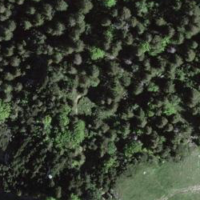
EUNIS habitat code: 44
Species observed at this site:
Allium ursinum
Fagus sylvatica
Campanula glomerata
Gentiana clusii
Vaccinium myrtillus
Vaccinium vitis-idaea
Picea abies
Senecio ovatus
Stellaria nemorum
Conocephalum salebrosum
Huperzia selago
Chrysosplenium alternifolium
Anthoxanthum odoratum
Fragaria vesca
Gymnocarpium robertianum
Ajuga reptans
Carduus personata
Acer pseudoplatanus
Oxalis acetosella
Arianta arbustorum